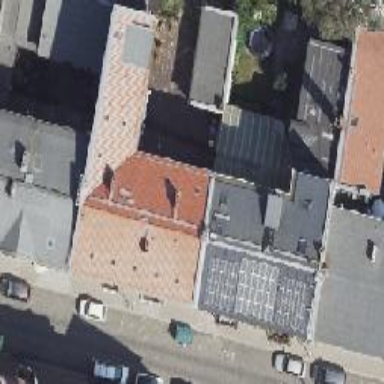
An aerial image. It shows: Apartment building with quadruple saltbox roof shape.